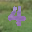
Label: 4